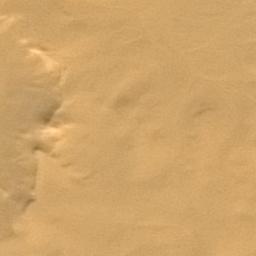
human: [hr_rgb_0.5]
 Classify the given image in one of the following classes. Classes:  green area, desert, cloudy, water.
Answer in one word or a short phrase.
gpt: desert